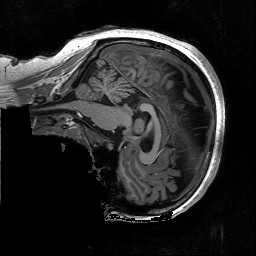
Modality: T1w
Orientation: sagittal